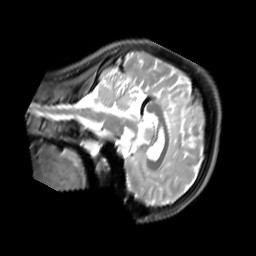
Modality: PDw
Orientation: sagittal
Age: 20
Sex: female
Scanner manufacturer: siemens
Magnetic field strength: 3 T
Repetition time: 11.88 s
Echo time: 0.014 s